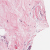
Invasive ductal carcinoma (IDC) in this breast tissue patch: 0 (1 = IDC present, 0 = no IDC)